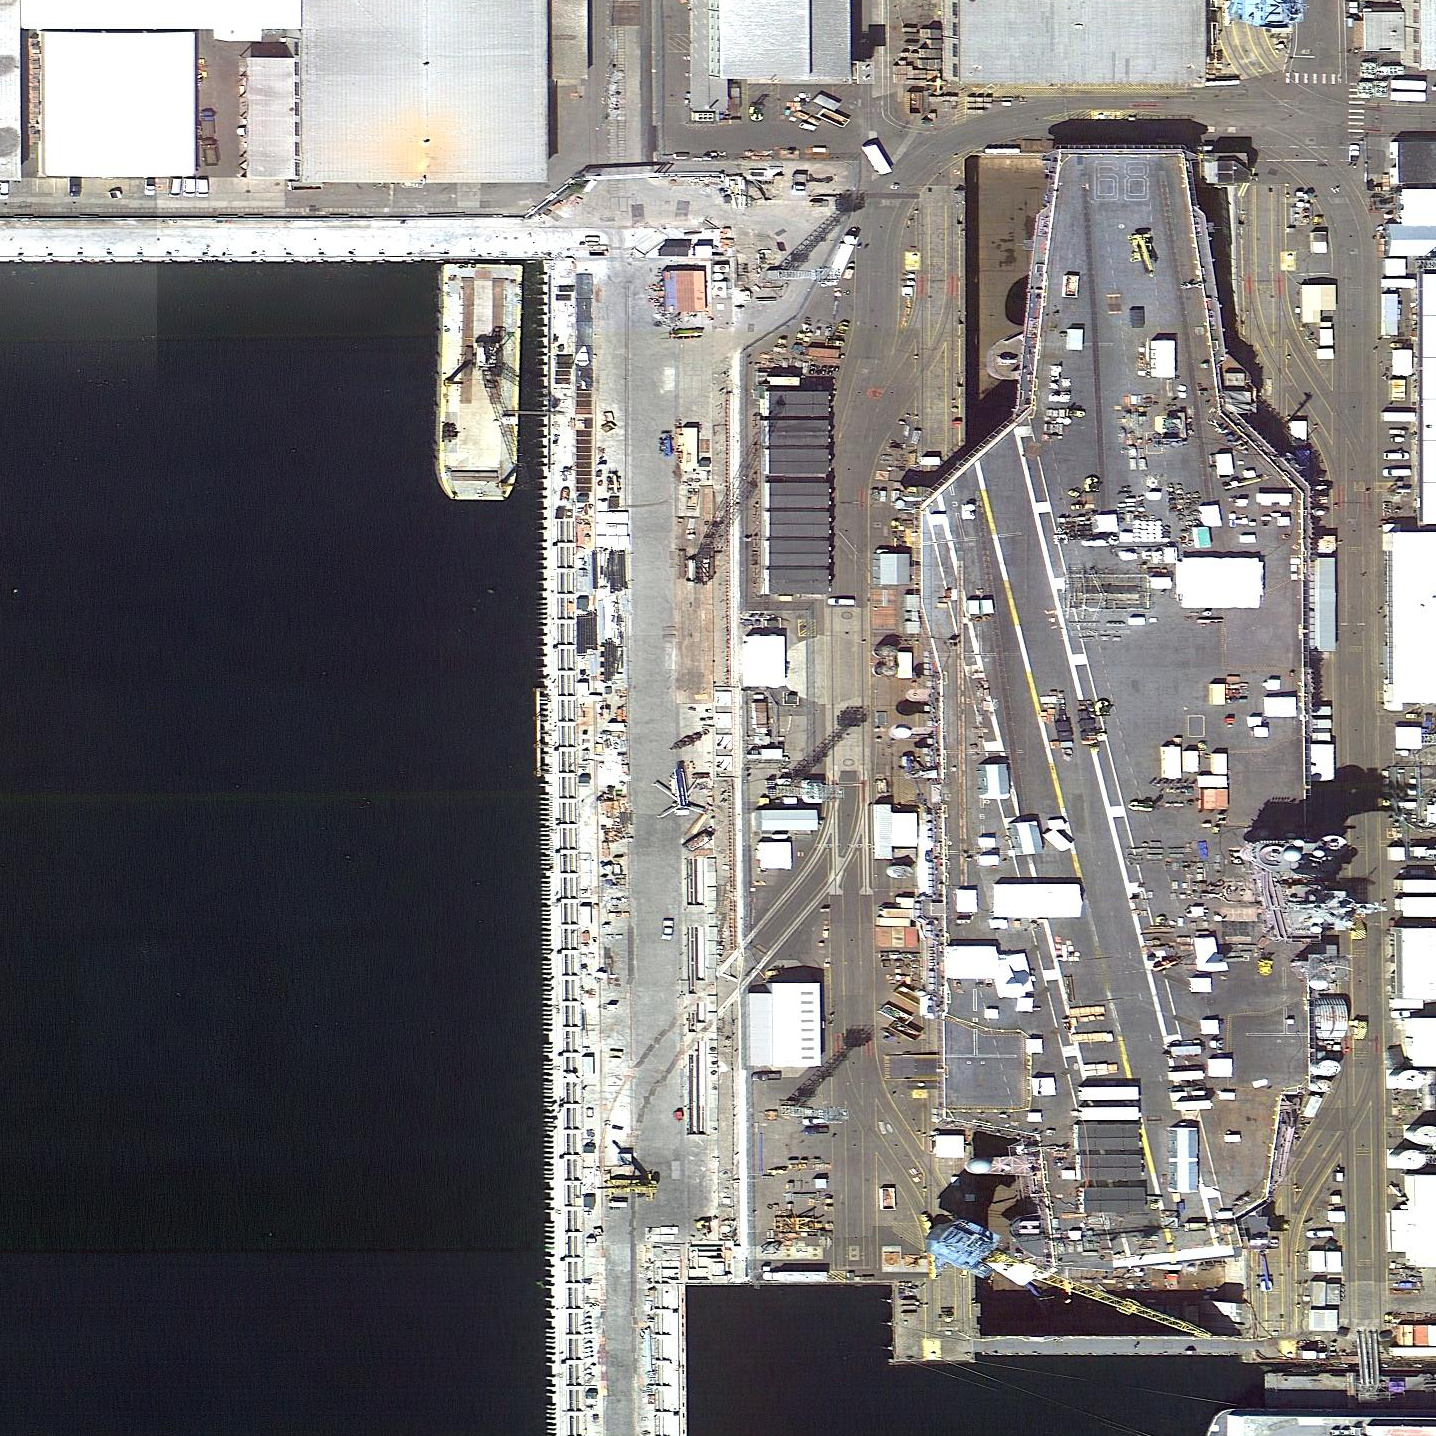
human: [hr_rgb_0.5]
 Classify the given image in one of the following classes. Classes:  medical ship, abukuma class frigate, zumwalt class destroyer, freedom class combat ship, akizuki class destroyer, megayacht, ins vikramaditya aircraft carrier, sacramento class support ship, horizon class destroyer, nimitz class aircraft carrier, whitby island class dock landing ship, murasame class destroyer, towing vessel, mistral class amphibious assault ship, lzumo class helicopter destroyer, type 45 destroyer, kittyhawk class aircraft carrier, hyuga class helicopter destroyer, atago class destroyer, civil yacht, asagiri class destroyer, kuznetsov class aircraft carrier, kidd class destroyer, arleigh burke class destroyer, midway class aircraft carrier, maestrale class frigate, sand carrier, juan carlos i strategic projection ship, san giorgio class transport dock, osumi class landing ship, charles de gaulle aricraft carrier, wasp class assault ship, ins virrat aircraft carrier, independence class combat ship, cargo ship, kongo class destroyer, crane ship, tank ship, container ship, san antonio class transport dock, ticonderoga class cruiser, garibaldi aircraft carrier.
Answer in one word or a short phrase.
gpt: Nimitz class aircraft carrier